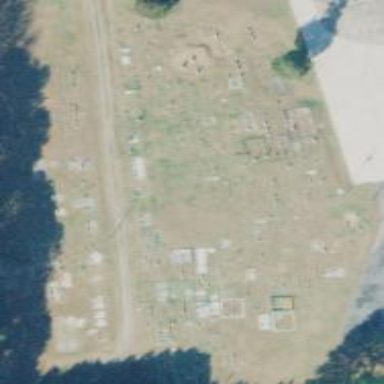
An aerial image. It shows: Cemetery.